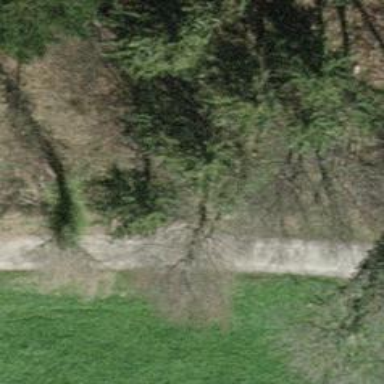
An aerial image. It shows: Brown bench.